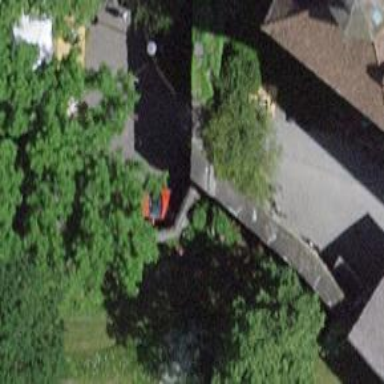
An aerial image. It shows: City wall in the picture.